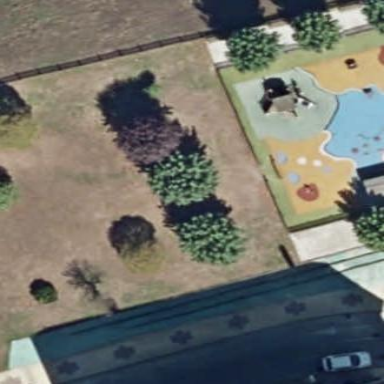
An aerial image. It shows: Lovely park for leisure and relaxation.